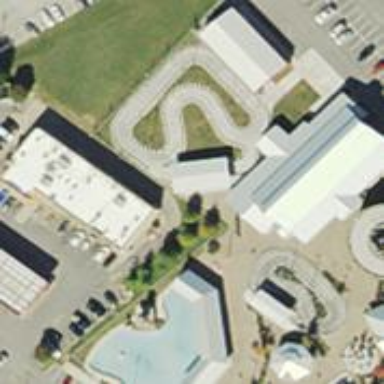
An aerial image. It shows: Karting raceway for sports enthusiasts.